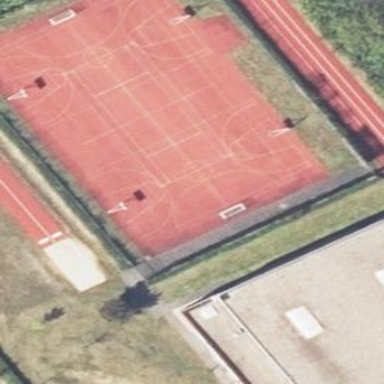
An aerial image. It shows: Multi-sport pitch for leisure and various sports activities.